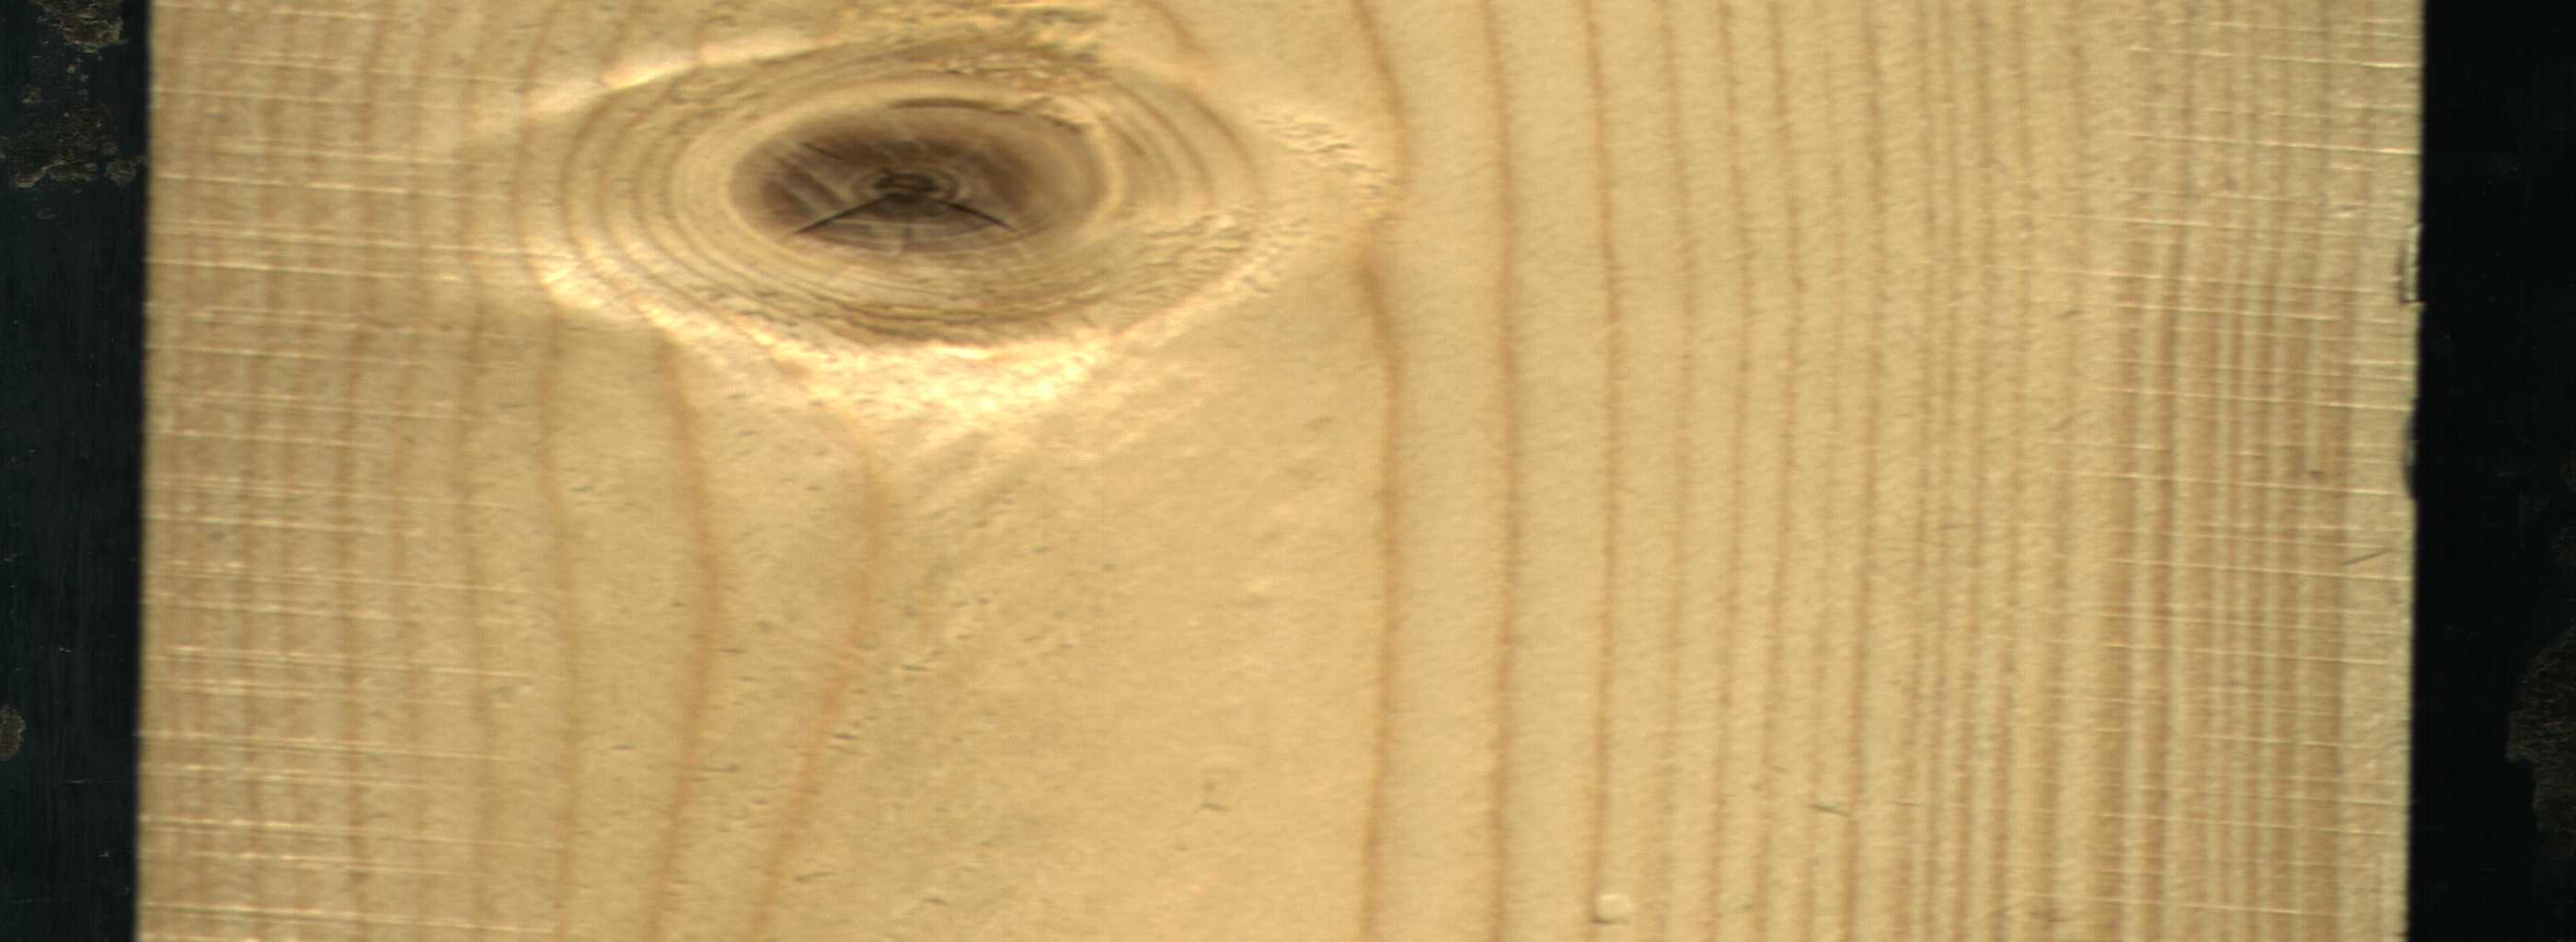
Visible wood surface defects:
knot_with_crack